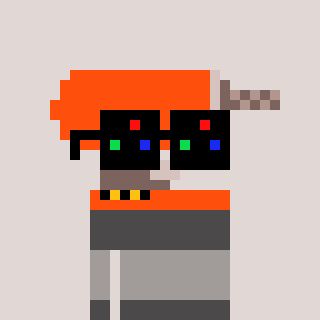
a pixel art character with square black sunglasses, a drill-shaped head and a grayscale-colored body on a warm background